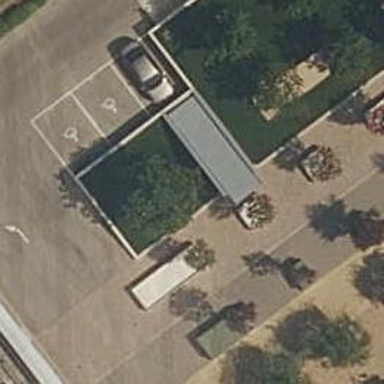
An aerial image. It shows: View of roof of building.